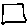
Label: square